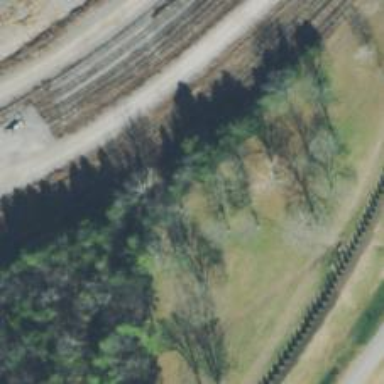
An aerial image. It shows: Disused railway.